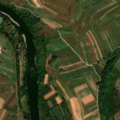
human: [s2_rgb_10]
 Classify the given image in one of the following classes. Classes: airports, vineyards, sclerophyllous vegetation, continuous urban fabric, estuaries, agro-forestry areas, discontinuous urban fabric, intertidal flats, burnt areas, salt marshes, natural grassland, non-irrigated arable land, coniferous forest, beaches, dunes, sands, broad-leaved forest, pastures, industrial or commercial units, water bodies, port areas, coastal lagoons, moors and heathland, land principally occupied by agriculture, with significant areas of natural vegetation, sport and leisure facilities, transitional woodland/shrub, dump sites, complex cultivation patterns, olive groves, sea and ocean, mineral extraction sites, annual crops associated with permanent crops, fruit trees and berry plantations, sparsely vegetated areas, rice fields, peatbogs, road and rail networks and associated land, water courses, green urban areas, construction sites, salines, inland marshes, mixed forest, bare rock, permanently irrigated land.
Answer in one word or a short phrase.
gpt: complex cultivation patterns, land principally occupied by agriculture, with significant areas of natural vegetation, inland marshes, water courses